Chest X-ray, PA view. Patient: 19 years old, sex M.
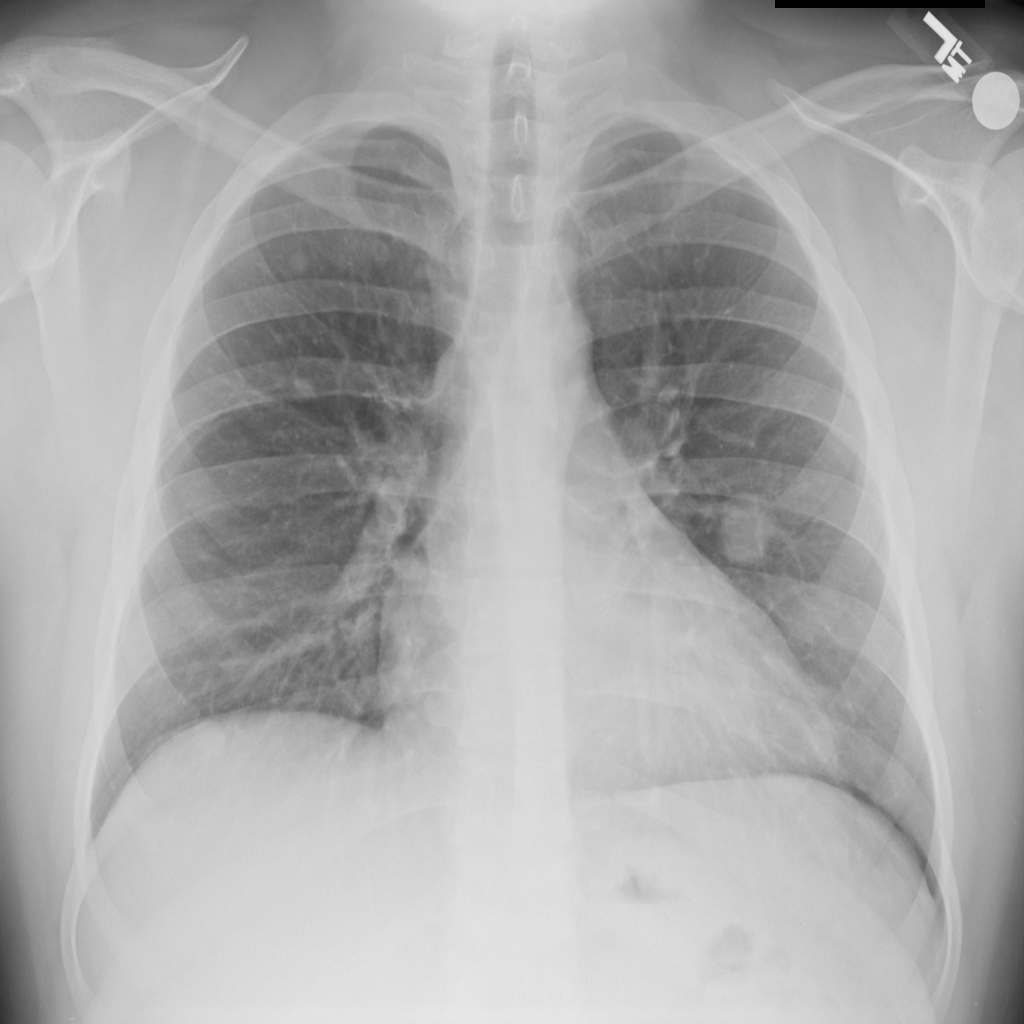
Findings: No Finding